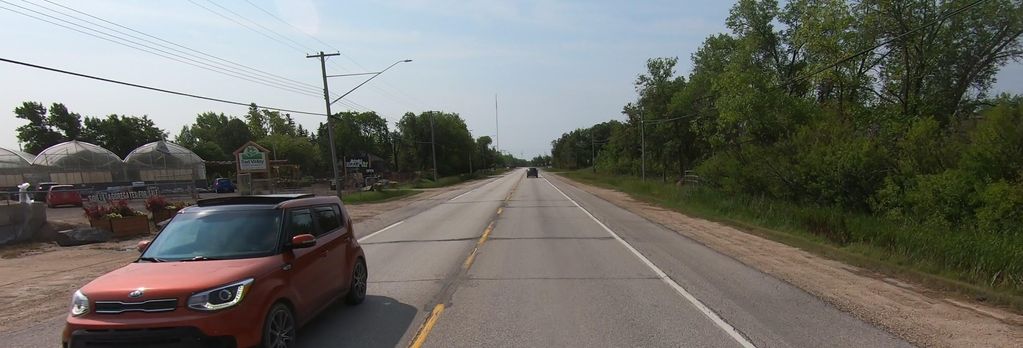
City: winnipeg